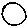
Label: circle